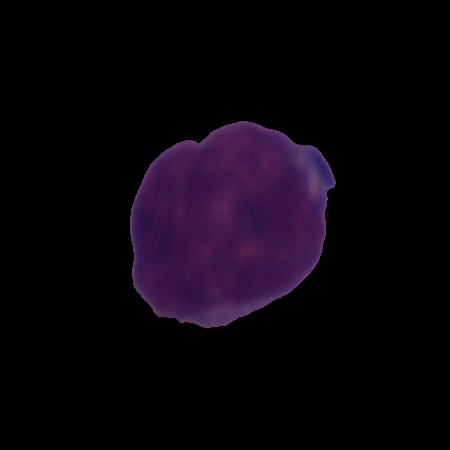
Label: cancer